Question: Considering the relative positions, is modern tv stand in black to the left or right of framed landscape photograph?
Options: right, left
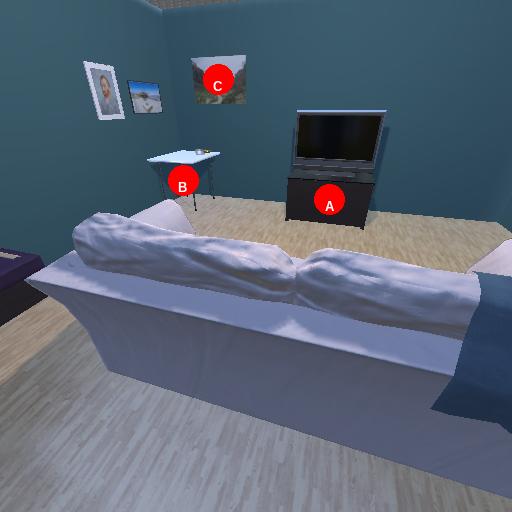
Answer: right